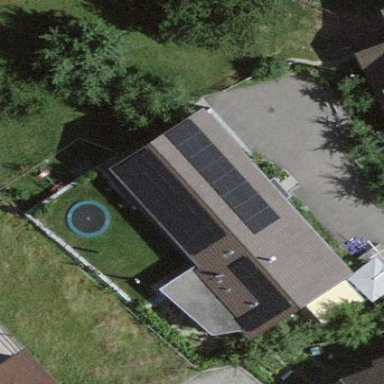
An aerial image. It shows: Solar power generator using photovoltaic panels.